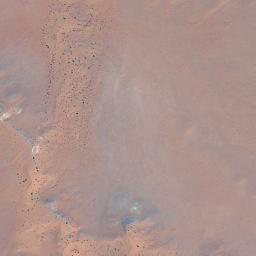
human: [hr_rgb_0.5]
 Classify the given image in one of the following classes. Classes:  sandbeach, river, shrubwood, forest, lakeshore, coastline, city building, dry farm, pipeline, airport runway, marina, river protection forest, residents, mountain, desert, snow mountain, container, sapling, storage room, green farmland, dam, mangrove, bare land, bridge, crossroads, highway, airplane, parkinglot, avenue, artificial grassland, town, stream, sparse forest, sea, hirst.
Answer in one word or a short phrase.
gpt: desert